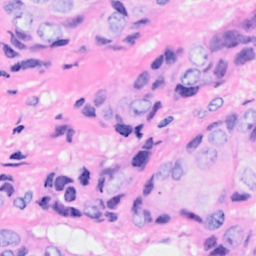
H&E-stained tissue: Breast